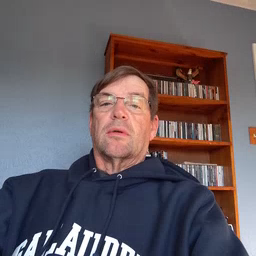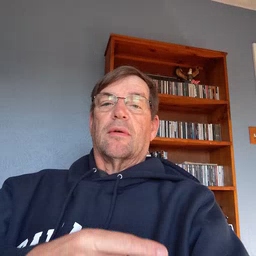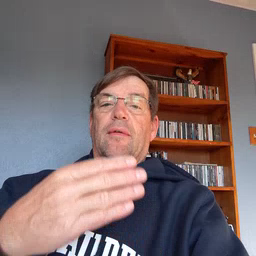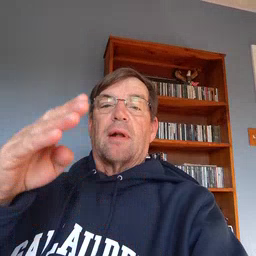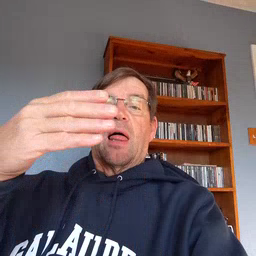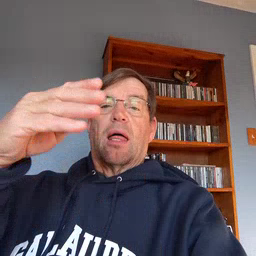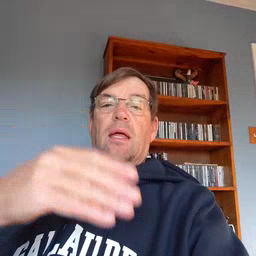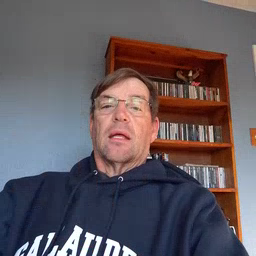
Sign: flag